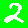
Digit: 2